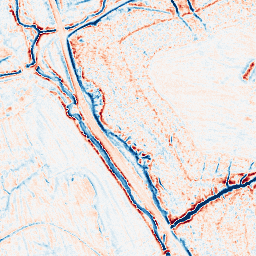
Category: edge_preserving
Decomposition family: anisotropic_diffusion
Decomposition parameters: iterations: 10
kappa: 30
gamma: 0.2
Upsampling method: sinc_hamming
Upsampling parameters: scale: 2
kernel_size: 8
Upsampling scale: 2